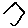
Label: hexagon